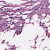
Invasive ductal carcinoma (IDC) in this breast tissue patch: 0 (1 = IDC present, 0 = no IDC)